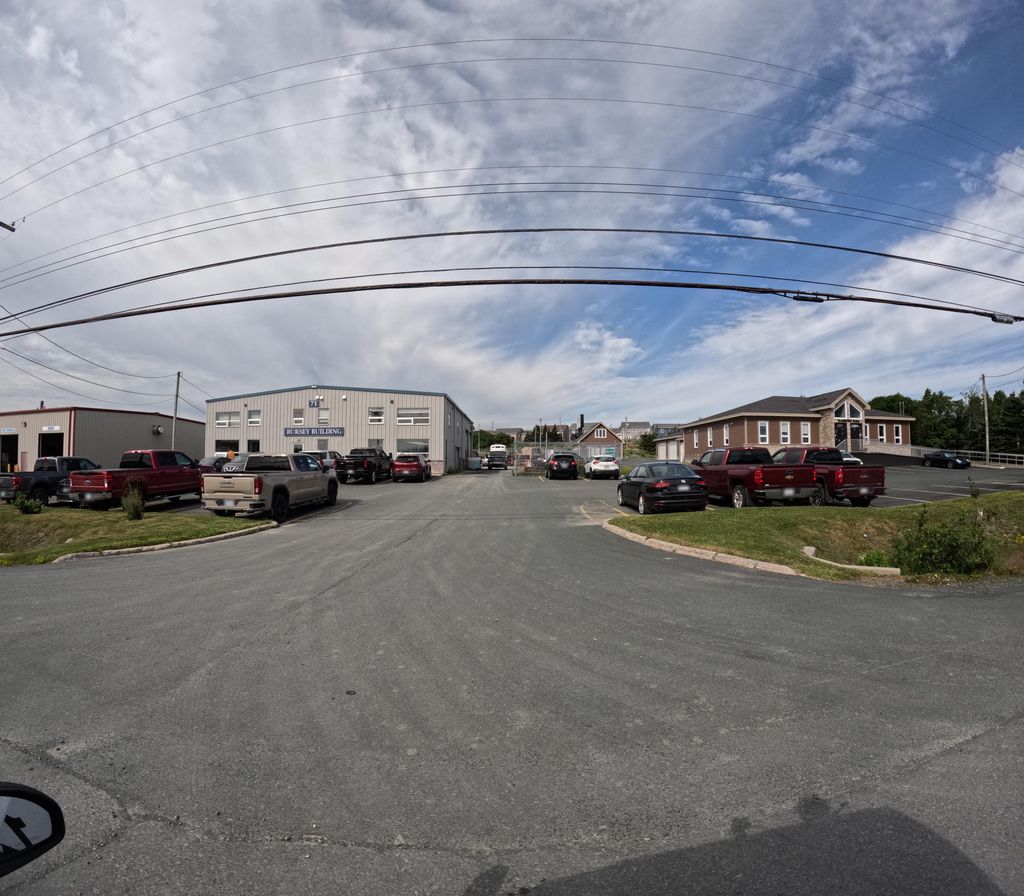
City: st_johns